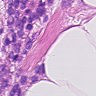
Metastatic tissue present: yes